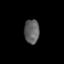
Tissue: lung
Cell type: T cells
Senescence score: 0.1584
Nuclear area (px): 353
Mean DAPI intensity: 97.218